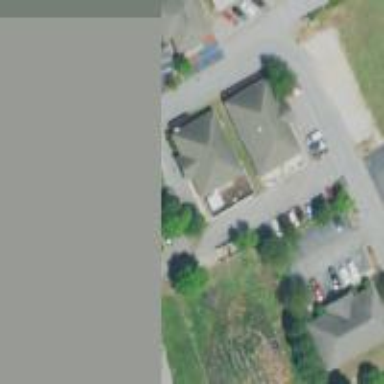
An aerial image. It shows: Kindergarten.